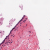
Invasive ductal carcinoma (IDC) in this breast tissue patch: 0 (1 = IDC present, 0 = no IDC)